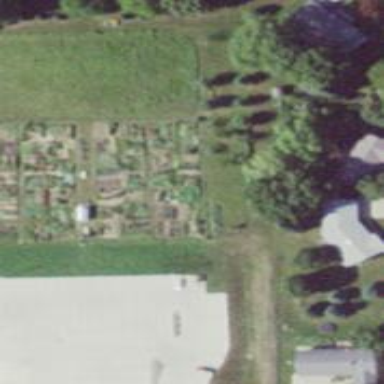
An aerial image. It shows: Community garden filled with leisure land.